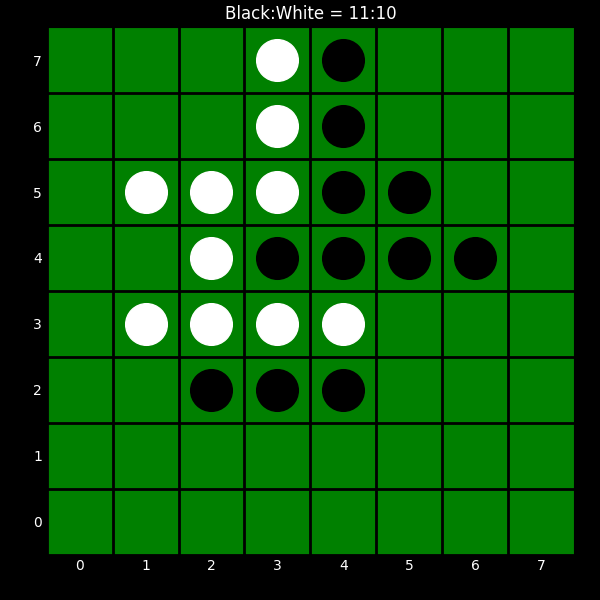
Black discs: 11
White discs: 10